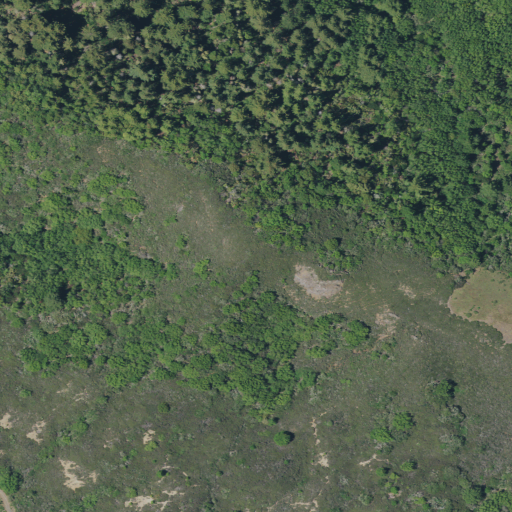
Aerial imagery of mountain in California named Cliff Peak containing evergreen forest, mixed forest, shrub, and deciduous forest